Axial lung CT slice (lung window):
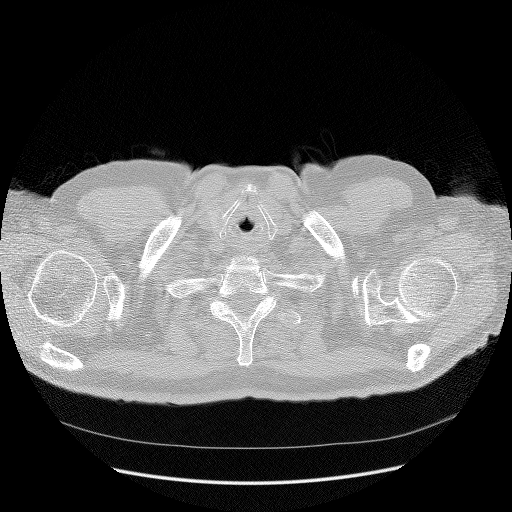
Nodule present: no